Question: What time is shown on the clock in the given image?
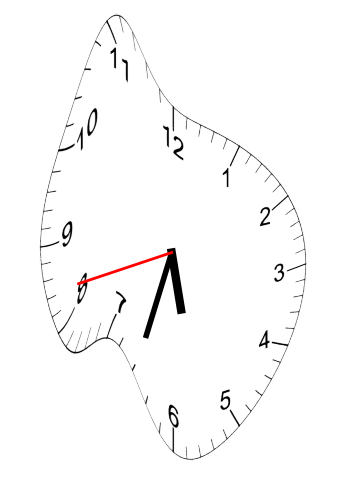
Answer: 05:32:42